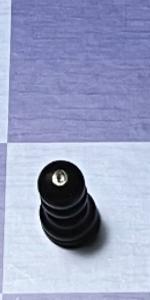
Label: Pawn_Black